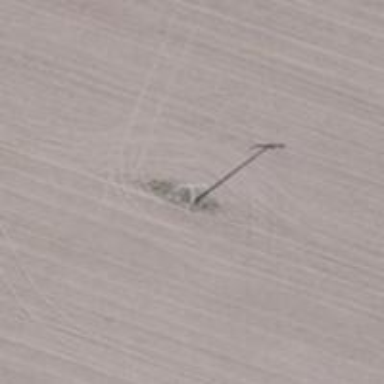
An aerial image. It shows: Power pole.